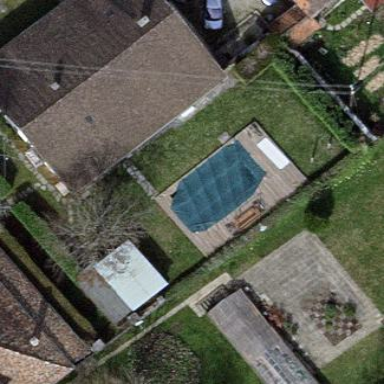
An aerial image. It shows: Swimming pool located in leisure land.